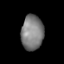
Tissue: lung
Cell type: T cells
Senescence score: 0.2217
Nuclear area (px): 754
Mean DAPI intensity: 126.259